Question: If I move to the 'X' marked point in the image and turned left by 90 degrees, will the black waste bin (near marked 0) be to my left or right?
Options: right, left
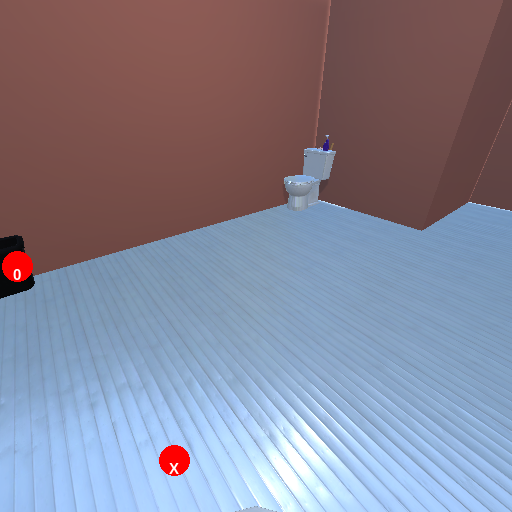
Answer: right